Interaction volume radius: 10 \u00c5
Interaction volume height: 50 \u00c5
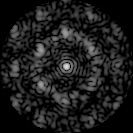
Disorder parameter: 0.6485